Field crop: tomato
Growth stage: 1
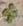
Species: solanum